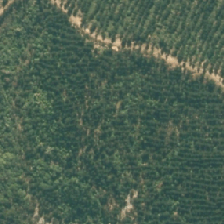
Land cover: high_producing_grassland